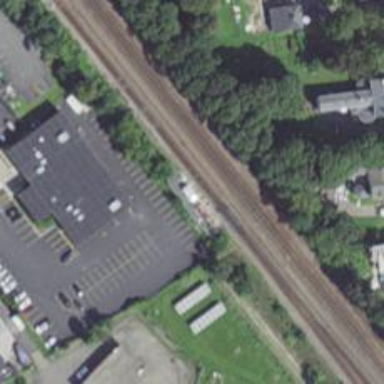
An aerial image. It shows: Junction on the railway.